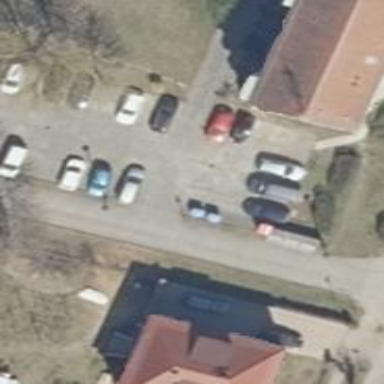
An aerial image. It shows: Parking area with surface.